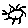
Label: sun